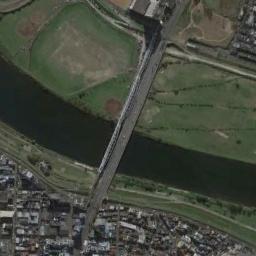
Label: bridge